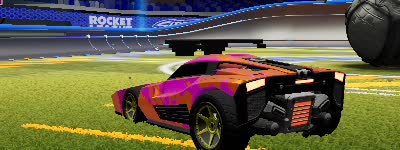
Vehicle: breakout